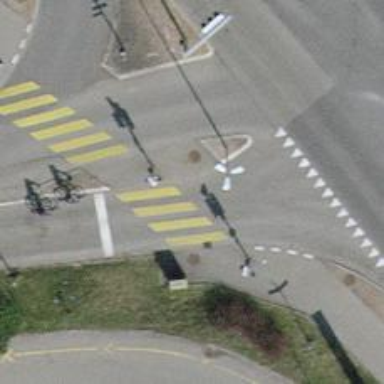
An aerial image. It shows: Zebra crossing with traffic signals and pedestrian island.